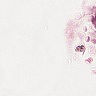
Metastatic tissue present: no